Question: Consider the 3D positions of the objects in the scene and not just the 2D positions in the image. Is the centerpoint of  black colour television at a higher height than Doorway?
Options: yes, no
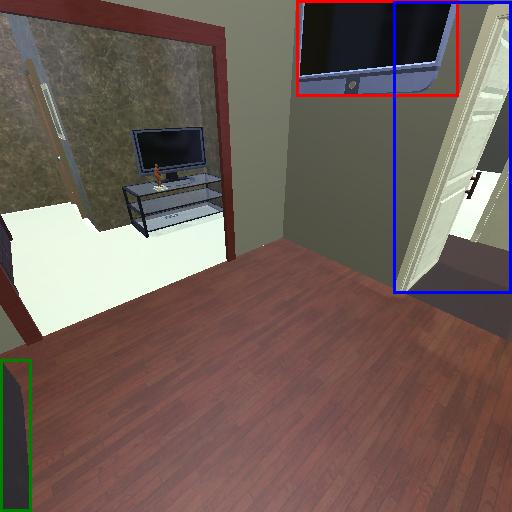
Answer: yes